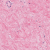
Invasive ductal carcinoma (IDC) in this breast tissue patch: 0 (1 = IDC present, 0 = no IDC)